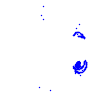
Particle: kaon